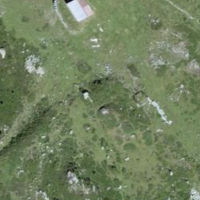
EUNIS habitat code: 26
Species observed at this site:
Ajuga pyramidalis